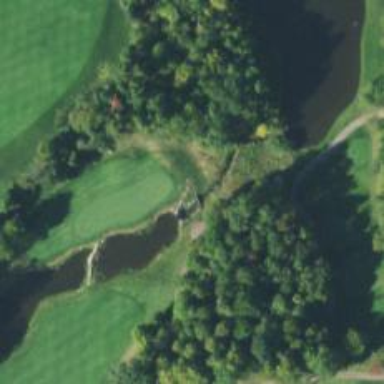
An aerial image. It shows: Path bridge with view of golf course.